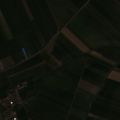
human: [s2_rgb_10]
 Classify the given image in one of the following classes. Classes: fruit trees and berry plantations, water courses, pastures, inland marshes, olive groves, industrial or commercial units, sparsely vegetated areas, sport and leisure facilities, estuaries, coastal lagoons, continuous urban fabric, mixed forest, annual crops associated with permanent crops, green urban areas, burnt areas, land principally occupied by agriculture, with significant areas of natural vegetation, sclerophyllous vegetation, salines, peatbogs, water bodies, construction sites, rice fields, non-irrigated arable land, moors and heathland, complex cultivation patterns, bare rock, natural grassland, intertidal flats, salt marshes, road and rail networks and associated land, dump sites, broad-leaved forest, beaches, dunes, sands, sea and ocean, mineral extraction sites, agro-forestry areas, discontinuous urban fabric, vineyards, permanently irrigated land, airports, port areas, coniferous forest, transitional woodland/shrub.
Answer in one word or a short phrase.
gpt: discontinuous urban fabric, non-irrigated arable land